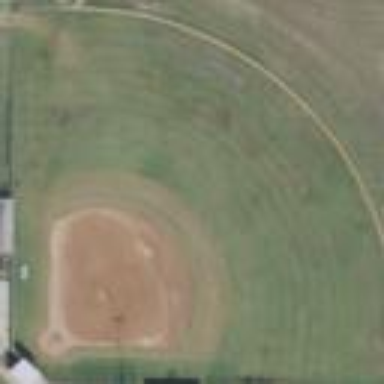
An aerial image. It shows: Baseball pitch for leisure and sports activities.